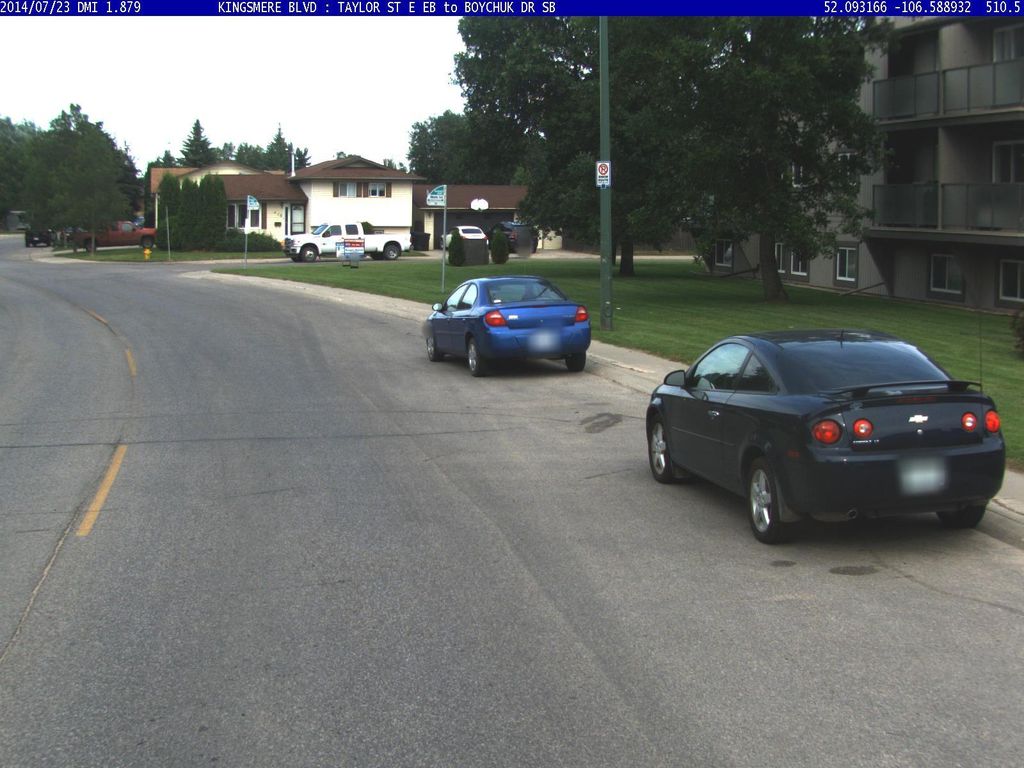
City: saskatoon